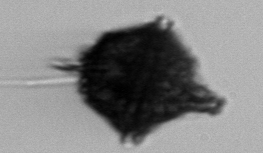
Label: Gonyaulax